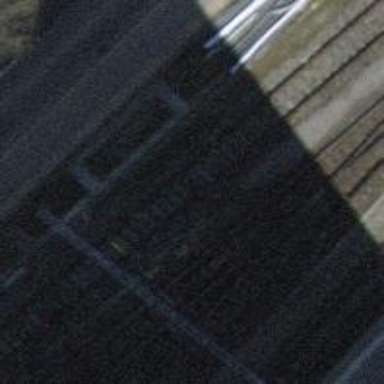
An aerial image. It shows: Main railway line with electrified contact lines. It includes siding for servicing.